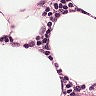
Metastatic tissue present: no